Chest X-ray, PA view. Patient: 45 years old, sex M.
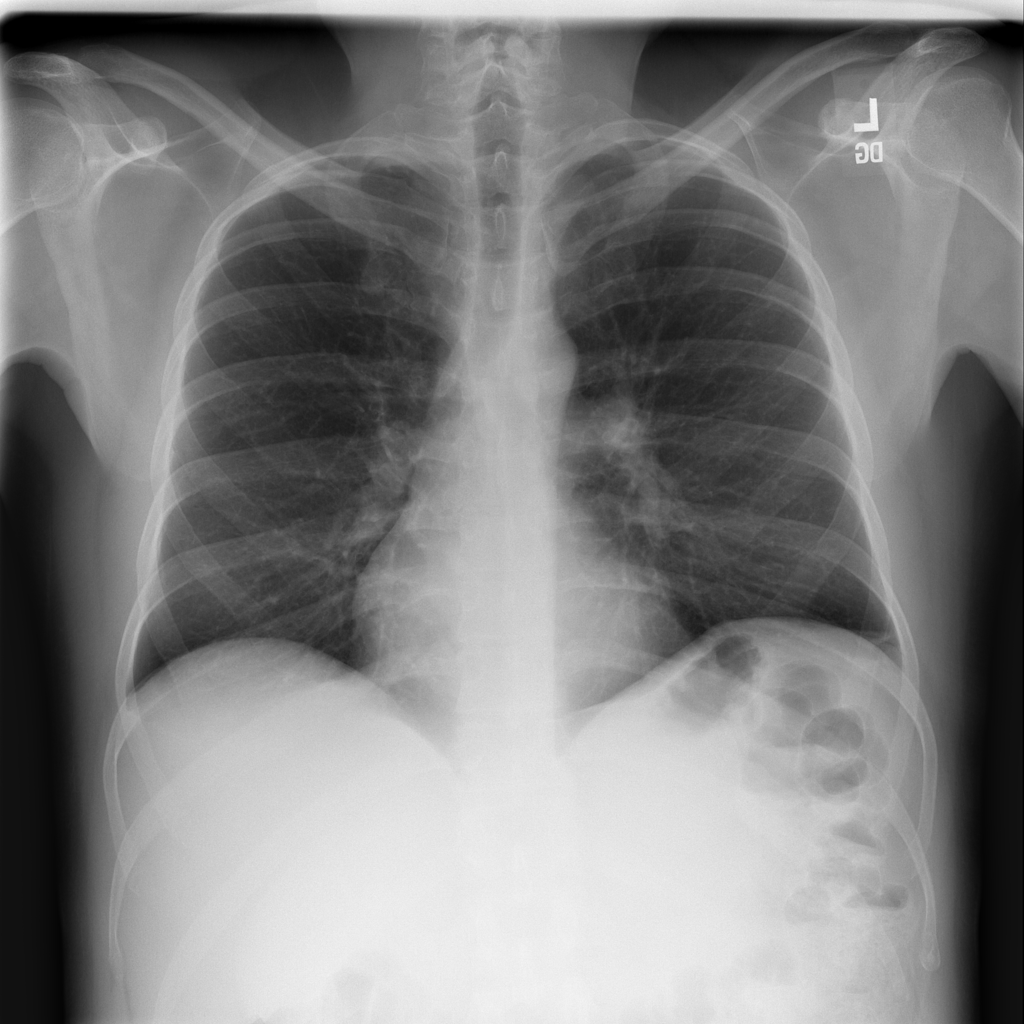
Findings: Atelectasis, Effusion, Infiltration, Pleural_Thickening